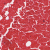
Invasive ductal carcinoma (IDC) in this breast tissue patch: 0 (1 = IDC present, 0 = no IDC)